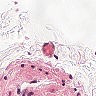
Metastatic tissue present: no